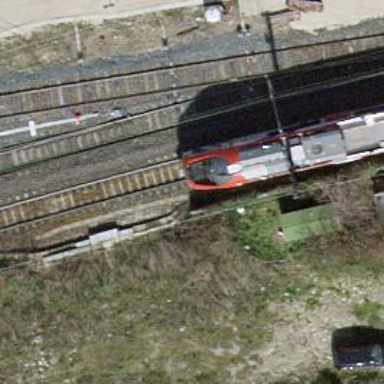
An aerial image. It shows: Railway with electrified contact lines.